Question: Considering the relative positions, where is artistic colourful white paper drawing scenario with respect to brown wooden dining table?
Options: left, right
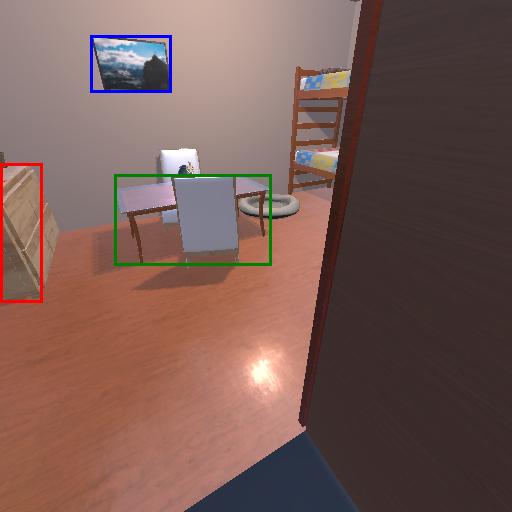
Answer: left